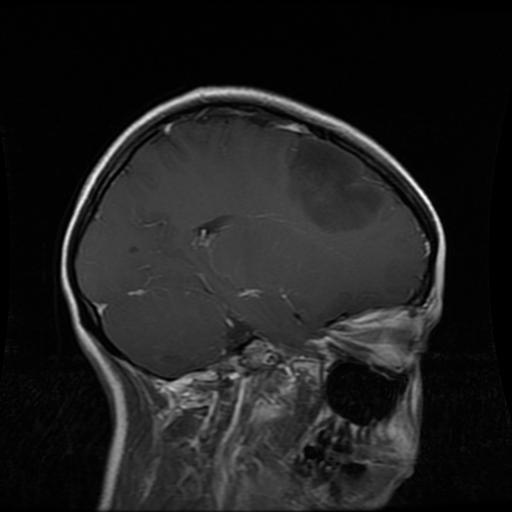
Label: glioma